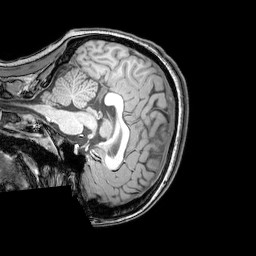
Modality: T1w
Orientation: sagittal
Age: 21
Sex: female
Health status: healthy
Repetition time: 0.081 s
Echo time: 0.037 s